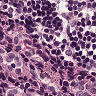
Metastatic tissue present: yes